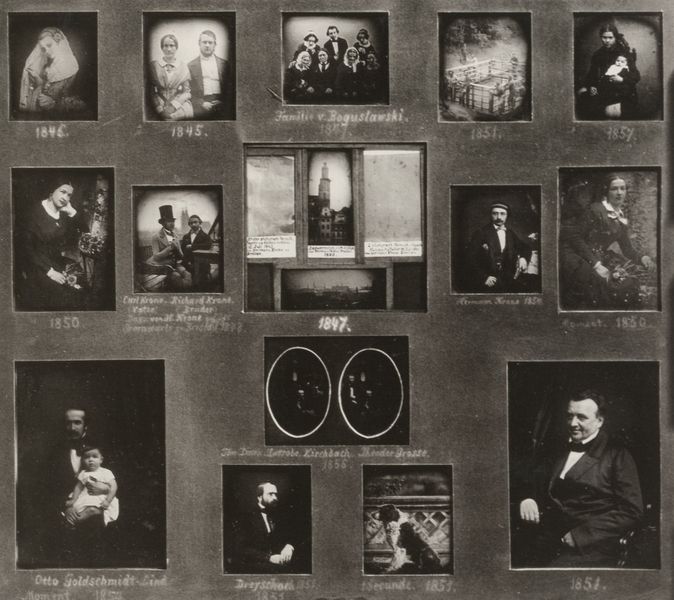
Titel: Daguerreotypientableau Nr. 1 mit Aufnahmen aus den Jahren 1845–1857
Künstler: Deutscher Photograph
Standort: Dresden
Institution: Technische Universität
Schlagwörter: gruppe, mann, weiß, frauen, menschen, frau, licht, männer, schwarz, gebäude, hund, schleier, tiere, zylinder, alt, anzug, gesichter, hemd, mensch, portrait, porträt, kirche, eltern, familie, kind, mutter, paar, vater, kinder, oval, turm, lächeln, schrift, bilder, fotos, tafel, schoß, fliege, ring, foto, fotografie, photographie, hängen, porträts, schwarzweiß, bildnisse, portraits, namen, zentral, hochzeit, sammlung, texte, ahnen, medaillons, jahre, gruppenphoto, atlas, daguerrotypie, jahreszahlen, pappe, chronik, stammbaum, fotografien, menchen, album, photographien, fotoalbum, 19. jahrhundert, 1846, 1847, fotos 19.jahrhundert bürger familie, 1845, 1851, ott, dinder, goldschmidt, bogulawski